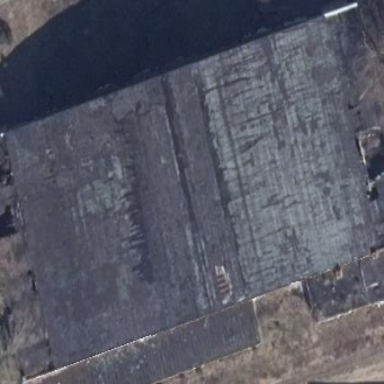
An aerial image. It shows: Part of building.